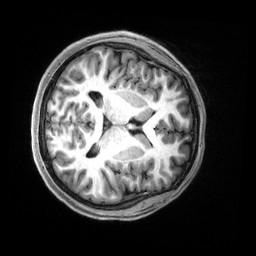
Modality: T1w
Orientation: axial
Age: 18
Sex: female
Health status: healthy
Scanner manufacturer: siemens
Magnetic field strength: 3 T
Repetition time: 2.5 s
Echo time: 0.00222 s